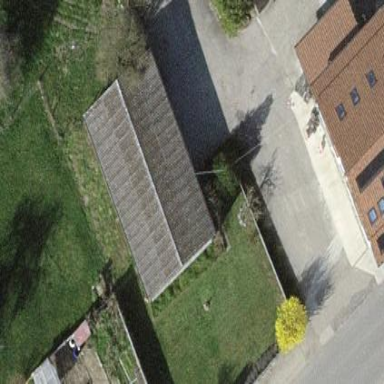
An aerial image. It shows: Farm building.